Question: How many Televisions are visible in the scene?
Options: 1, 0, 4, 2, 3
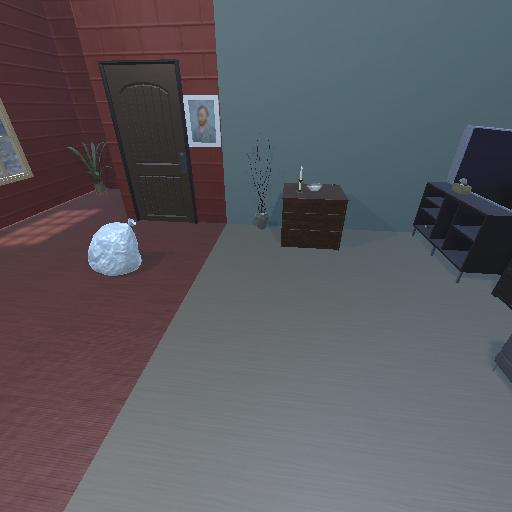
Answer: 1